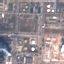
Land use / land cover: Industrial